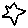
Label: star